Interaction volume radius: 10 \u00c5
Interaction volume height: 35 \u00c5
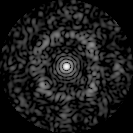
Disorder parameter: 0.7353